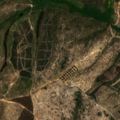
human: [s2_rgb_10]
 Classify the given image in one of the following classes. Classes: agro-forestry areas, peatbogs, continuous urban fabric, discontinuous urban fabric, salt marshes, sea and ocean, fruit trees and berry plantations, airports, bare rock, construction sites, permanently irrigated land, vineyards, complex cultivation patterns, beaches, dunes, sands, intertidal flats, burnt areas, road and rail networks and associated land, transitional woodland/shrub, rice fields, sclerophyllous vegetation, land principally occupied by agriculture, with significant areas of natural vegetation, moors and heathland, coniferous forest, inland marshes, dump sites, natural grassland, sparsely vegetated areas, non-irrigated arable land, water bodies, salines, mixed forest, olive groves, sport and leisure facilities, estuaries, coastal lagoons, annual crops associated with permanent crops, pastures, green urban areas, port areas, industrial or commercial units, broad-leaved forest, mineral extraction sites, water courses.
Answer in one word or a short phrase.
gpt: non-irrigated arable land, broad-leaved forest, mixed forest, transitional woodland/shrub